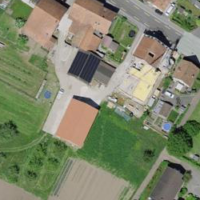
EUNIS habitat code: 55
Species observed at this site:
Portulaca oleracea